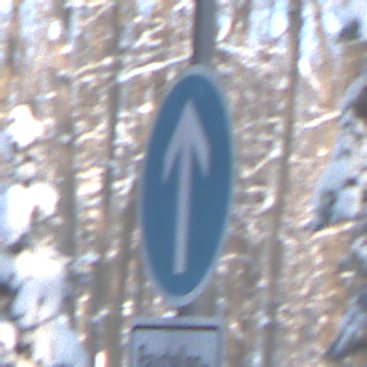
Verkehrszeichen: VorgeschriebeneFahrtrichtungGeradeaus
Zusatzzeichen unten: SonstigeFahrzeugePersonengruppenFrei1
Umgebung: Outdoor, Nature
Tageszeit: MorningAfternoon
Wetter: Clear
Licht: Natural
Jahreszeit: Winter
Kontrast: LowContrast